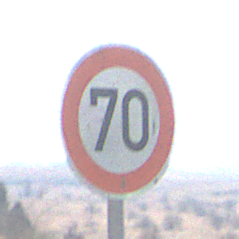
Verkehrszeichen: Geschwindigkeit70
Umgebung: Outdoor, Nature
Tageszeit: Midday
Wetter: Clear
Licht: Natural
Jahreszeit: NotSpecified
Kontrast: HighContrast